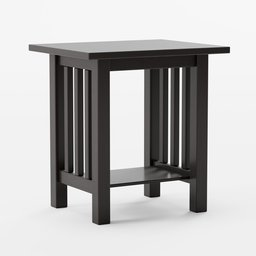
Label: furniture